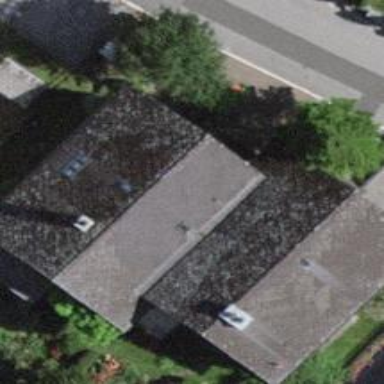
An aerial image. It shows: Detached building.